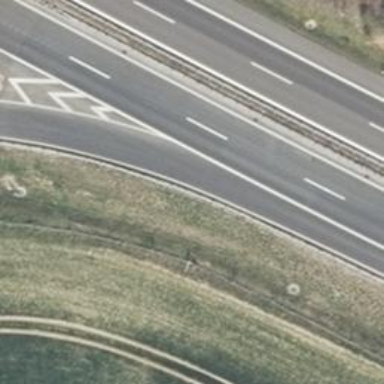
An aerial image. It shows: Asphalt motorway.